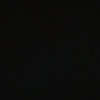
Label: space